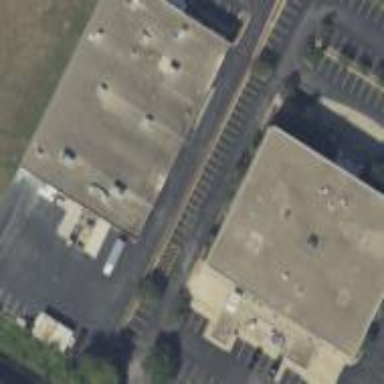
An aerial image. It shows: Commercial building.